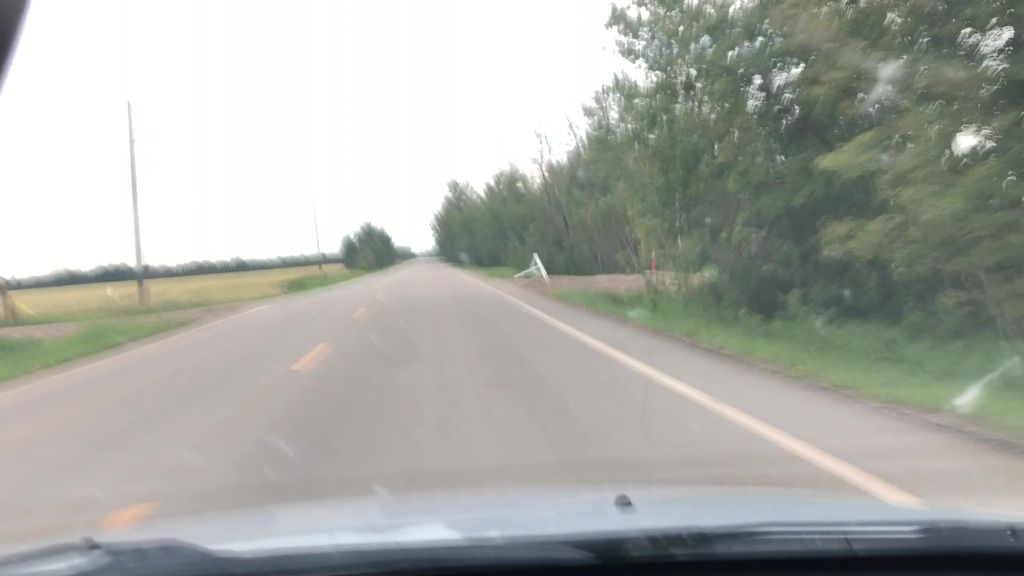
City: edmonton